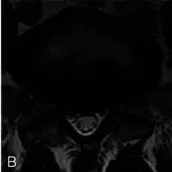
Axial MRI scans showed the L5/S1 disk protruding to the central right, leading to compression of the nerve root.
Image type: radiology (mri)